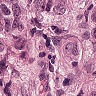
Metastatic tissue present: yes